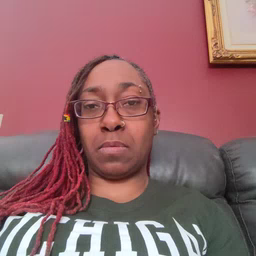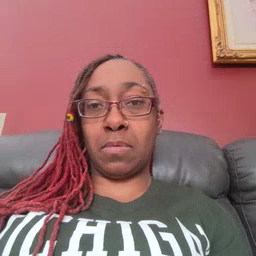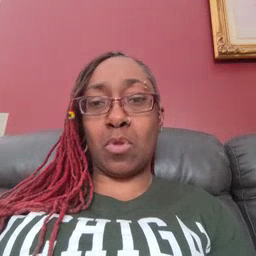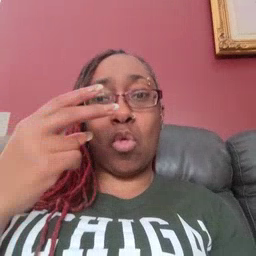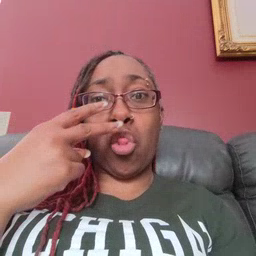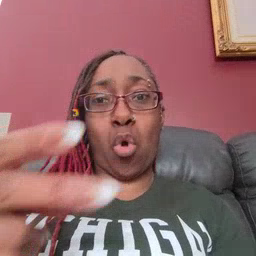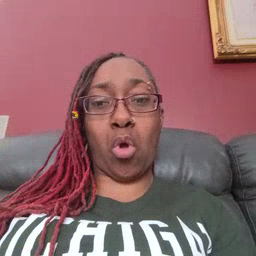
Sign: look